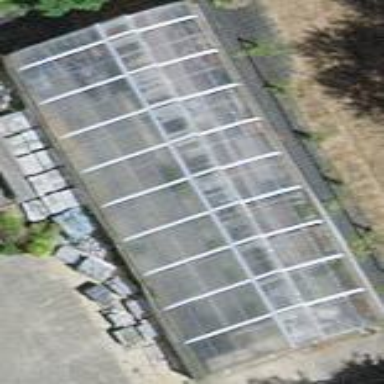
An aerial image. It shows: Greenhouse.